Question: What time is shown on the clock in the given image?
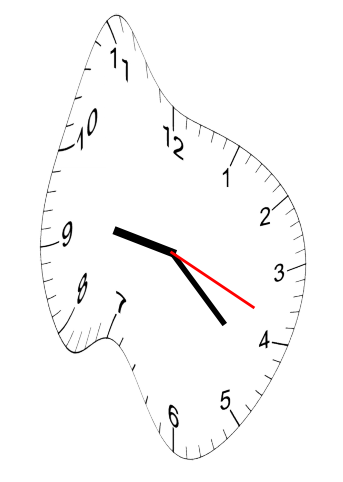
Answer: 09:22:19